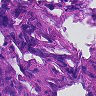
Metastatic tissue present: yes